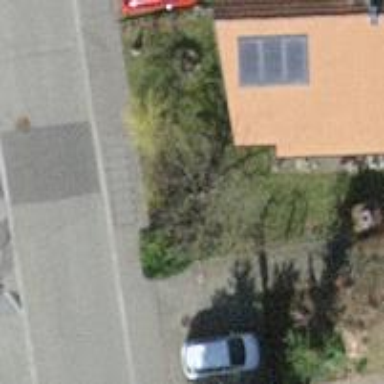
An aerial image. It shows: Gabled roofed house.